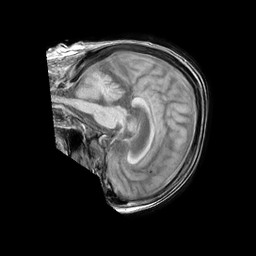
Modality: T1w
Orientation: sagittal
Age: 80
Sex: female
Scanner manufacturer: philips
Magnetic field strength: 1.5 T
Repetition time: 0.1883 s
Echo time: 0.001877 s